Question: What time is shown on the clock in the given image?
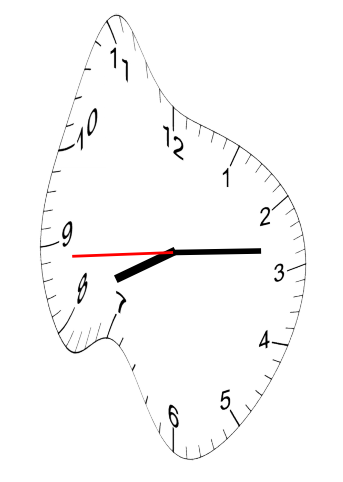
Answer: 08:13:44